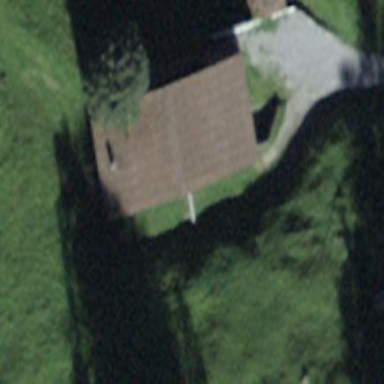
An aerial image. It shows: Barn.